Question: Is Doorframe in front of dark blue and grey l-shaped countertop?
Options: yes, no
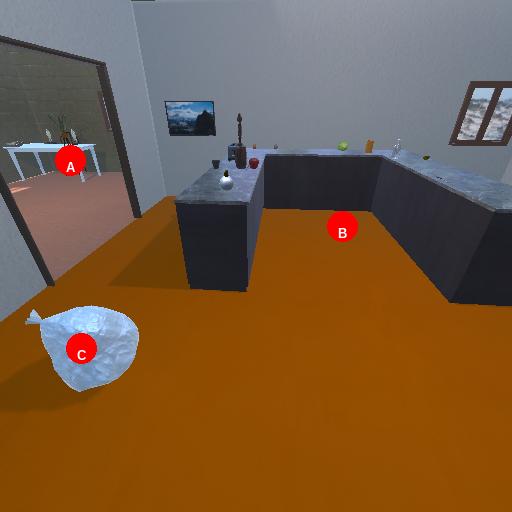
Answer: yes